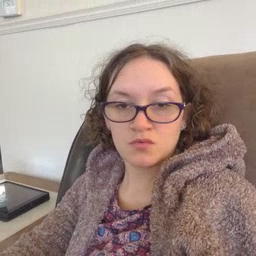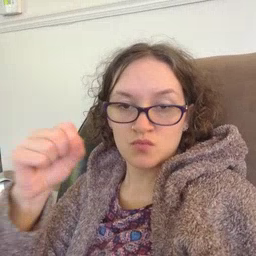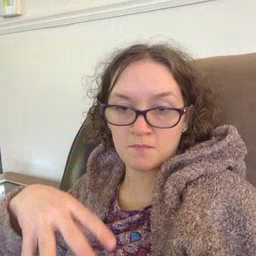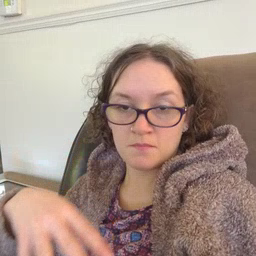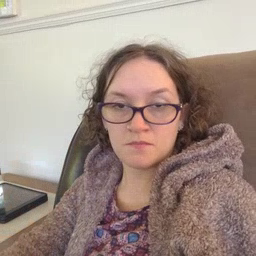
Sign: drop